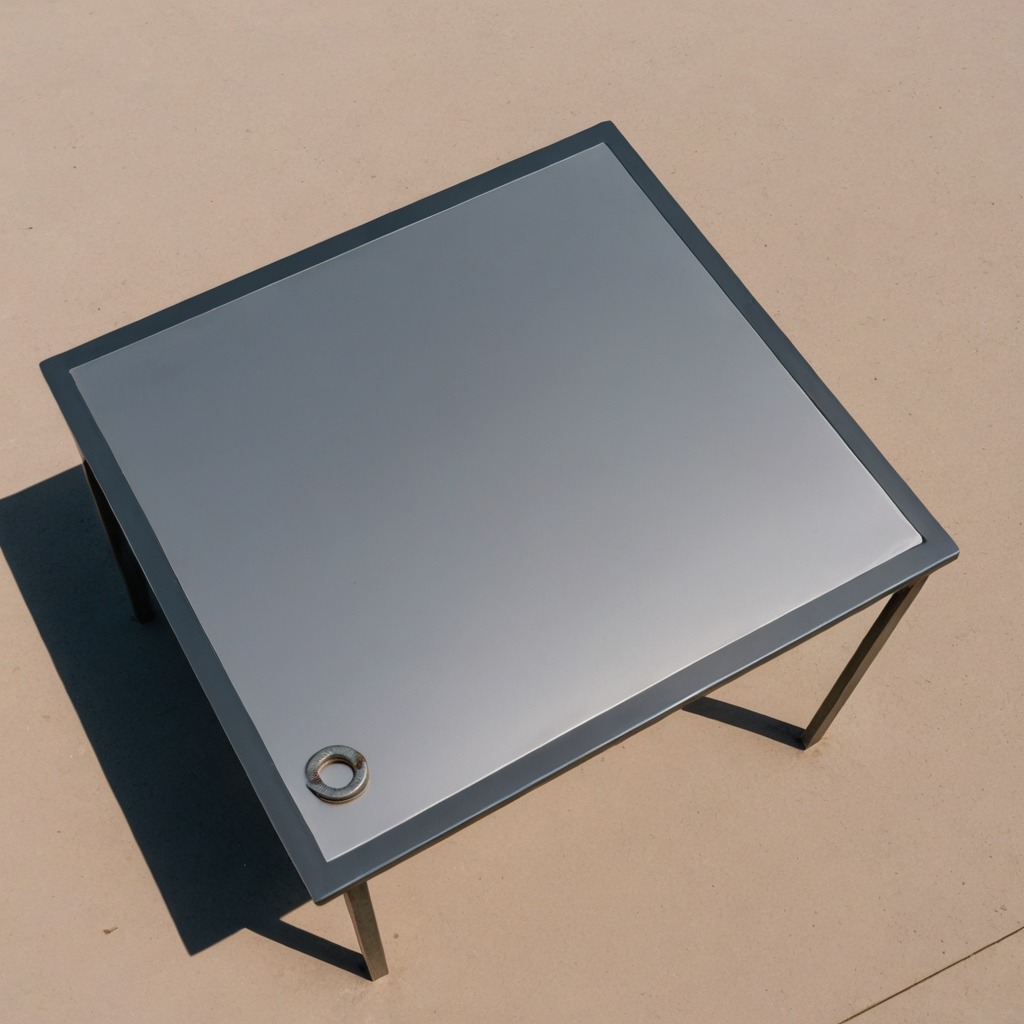
A flat metal washer lies on the table.